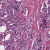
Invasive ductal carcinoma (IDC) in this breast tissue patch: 1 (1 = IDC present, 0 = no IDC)